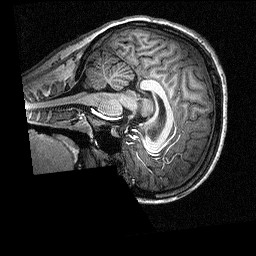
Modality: T1w
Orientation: sagittal